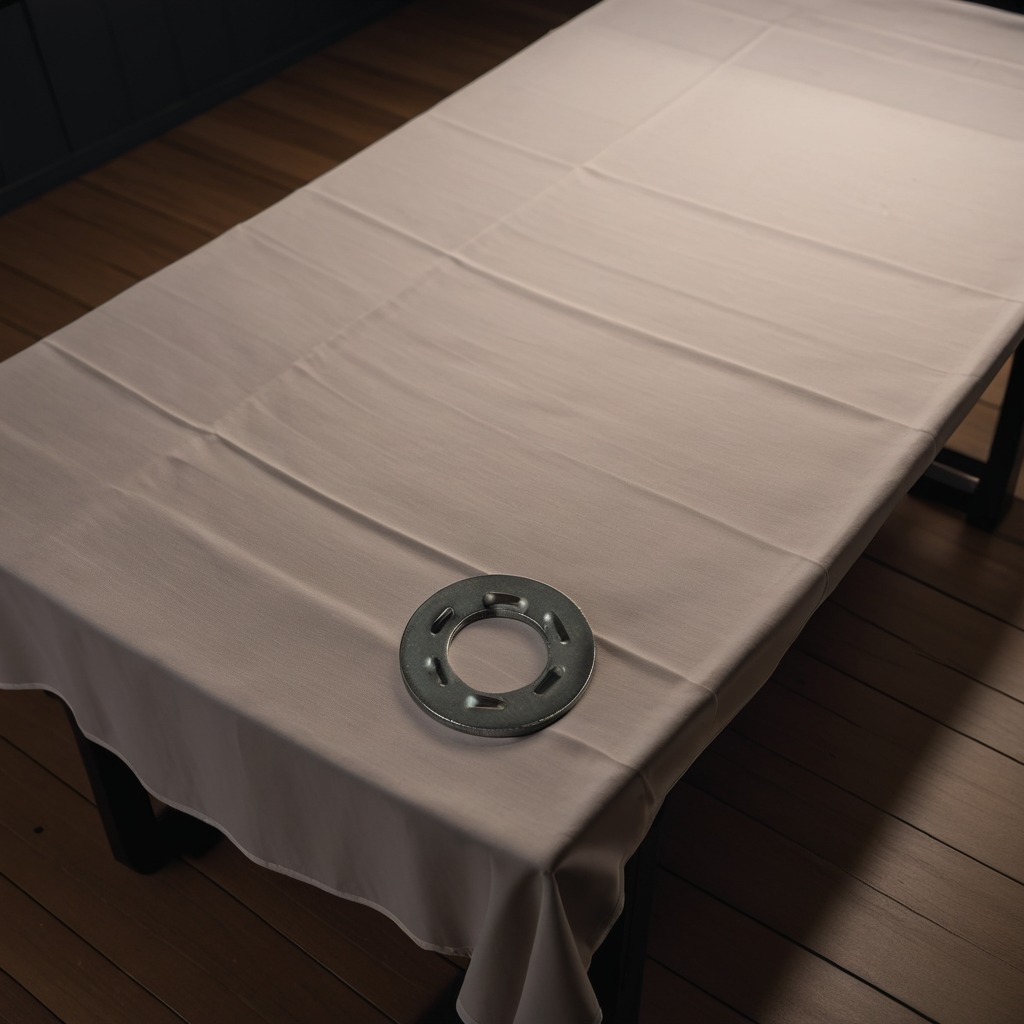
A flat metal washer is lying on the wooden table inside a workshop at night.